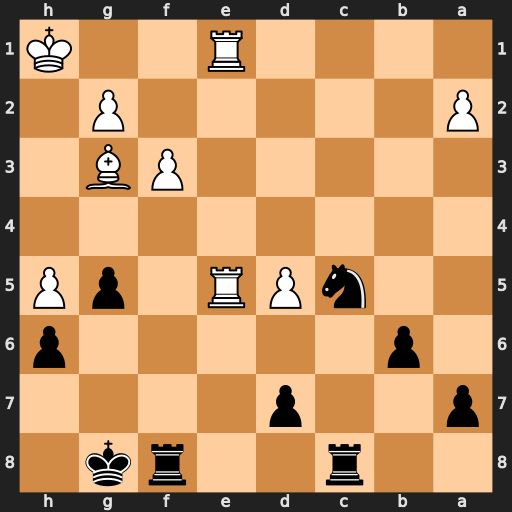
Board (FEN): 2r2rk1/p2p4/1p5p/2nPR1pP/8/5PB1/P5P1/4R2K
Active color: b
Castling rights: -
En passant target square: -
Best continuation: Nd3 Rd1 Nxe5